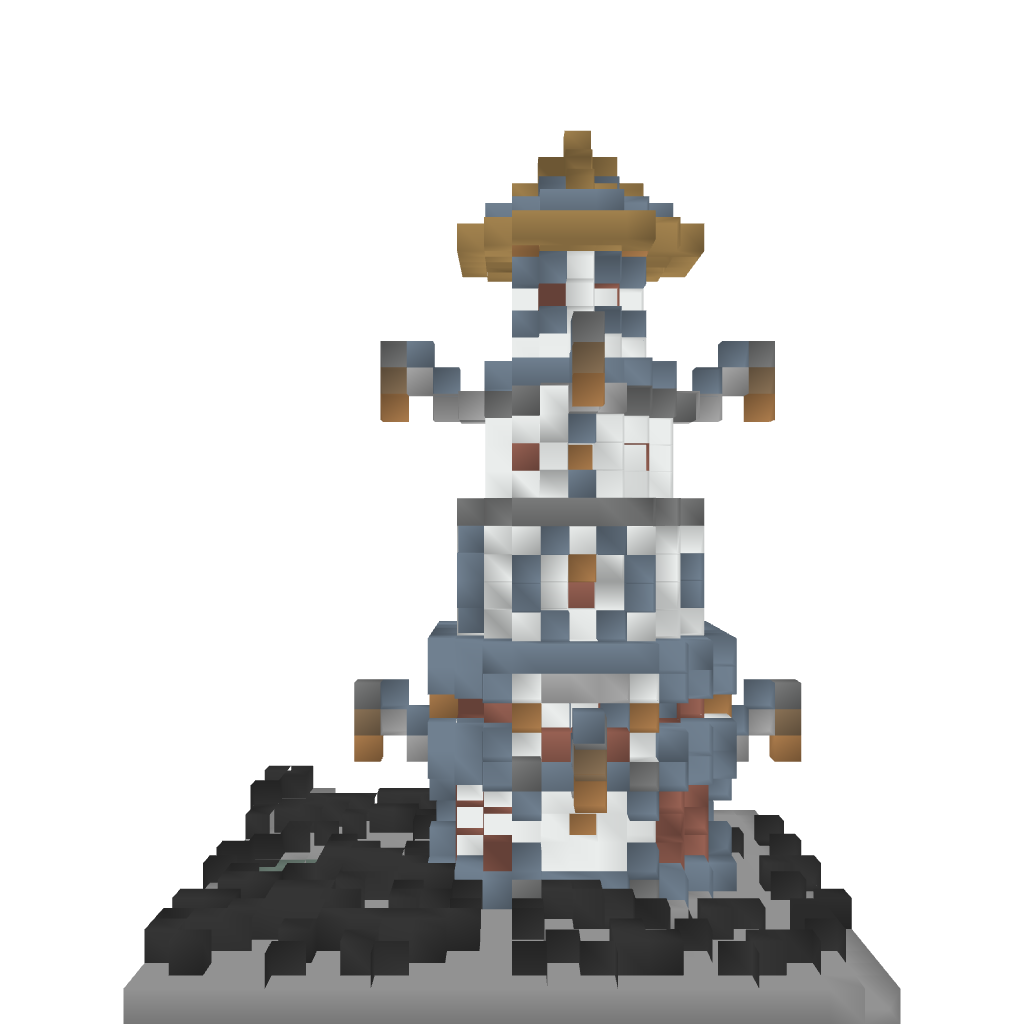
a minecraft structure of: The magic Tower